Question: I have a table row with 6 rows. I want to have the background colour of the first row to be different but the background color of 4th row ( index 3 ) also changes. I am adding the screenshot of the same and here is the code
'''
import UIKit
var items = ["admksalmdlsamdlsamdlkasmdlasmdlsamdlksamdlkasmdlkasmdlksamdklasmdlkasmdlkasmdlkasmdcjkndscnksndcdkcnksdjcnksdnckjsdncsdnjkanckjanckjsnckjasncjkasnckjasncjkasnckdslnjcvlkjdncjsnjkasncjkasncjkasnckjasncjkasnckjsanckjsanckjasncjksancjksancjksancjkasncjasncjkasncklas;NKCNDJKVALNVJKSDANCKSCNJSNCJKSDCNKJSDNCKJANCDKNLSACNJDKCNJKNCAKJNACJKNKJANCKJSNC","badmksalmdlsamdlsamdlkasmdlasmdlsamdlksamdlkasmdlkasmdlksamdklasmdlkasmdlkasmdlkasmdcjkndscnksndcdkcnksdjcnksdnckjsdncsdnjkanckjanckjsnckjasncjkasnckjasncjkasnckdslnjcvlkjdncjsnjkasncjkasncjkasnckjasncjkasnckjsanckjsanckjasncjksancjksancjksancjkasncjasncjkasncklas;NKCNDJKVALNVJKSDANCKSCNJSNCJKSDCNKJSDNCKJANCDKNLSACNJDKCNJKNCAKJNACJKNKJANCKJSNC", "cadmksalmdlsamdlsamdlkasmdlasmdlsamdlksamdlkasmdlkasmdlksamdklasmdlkasmdlkasmdlkasmdcjkndscnksndcdkcnksdjcnksdnckjsdncsdnjkanckjanckjsnckjasncjkasnckjasncjkasnckdslnjcvlkjdncjsnjkasncjkasncjkasnckjasncjkasnckjsanckjsanckjasncjksancjksancjksancjkasncjasncjkasncklas;NKCNDJKVALNVJKSDANCKSCNJSNCJKSDCNKJSDNCKJANCDKNLSACNJDKCNJKNCAKJNACJKNKJANCKJSNCSDNSAJKDNAKLSMDLAKSDMKLASMDLKASMDLKASMDLKASMDLKASMDLKASMDLKASMDLKASMDLKASMDLKASMLAKSMDLASMDLAKSMDLKASMDLKASMDLKASMLKADSMLKASMDLKASMDLKMadmksalmdlsamdlsamdlkasmdlasmdlsamdlksamdlkasmdlkasmdlksamdklasmdlkasmdlkasmdlkasmdcjkndscnksndcdkcnksdjcnksdnckjsdncsdnjkanckjanckjsnckjasncjkasnckjasncjkasnckdslnjcvlkjdncjsnjkasncjkasncjkasnckjasncjkasnckjsanckjsanckjasncjksancjksancjksancjkasncjasncjkasncklas;NKCNDJKVALNVJKSDANCKSCNJSNCJKSDCNKJSDNCKJANCDKNLSACNJDKCNJKNCAKJNACJKNKJANCKJSNCishan","cool1","hsjndjksndjkasnd","nsjdnknkjandjknasdka"]
class ViewController: UIViewController,UITableViewDelegate {
let basicCellIdentifier = "BasicCell"
@IBOutlet weak var tableView: UITableView!
func configureTableView() {
tableView.rowHeight = UITableViewAutomaticDimension
tableView.estimatedRowHeight = 160.0
}
func tableView(tableView: UITableView, cellForRowAtIndexPath indexPath: NSIndexPath) -> UITableViewCell { let cell = tableView.dequeueReusableCellWithIdentifier(basicCellIdentifier) as BasicCell
if ( indexPath.row == 0){
cell.userInteractionEnabled = false
cell.backgroundColor = UIColor.grayColor()
}
println(indexPath.row)
cell.titleLabel.text = items[indexPath.row]
return cell
}
func tableView(tableView: UITableView, numberOfRowsInSection section: Int) -> Int {
return items.count
}
override func viewDidLoad() {
super.viewDidLoad()
println(items.count)
//tableView.reloadData()
// Do any additional setup after loading the view, typically from a nib.
}
override func didReceiveMemoryWarning() {
super.didReceiveMemoryWarning()
// Dispose of any resources that can be recreated.
}
'''
}

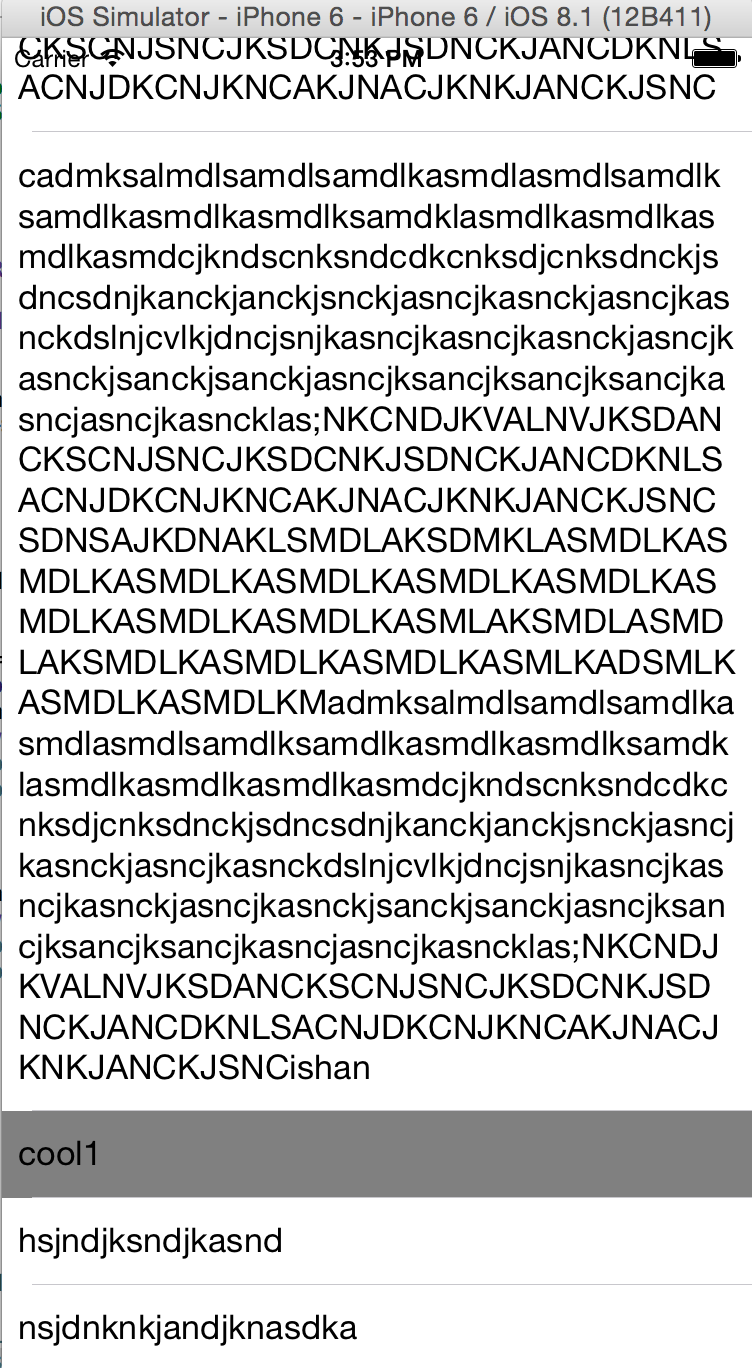
Answer: As you are reusing your cells via 'dequeueReusableCell' with identifier as-
'''
let cell = tableView.dequeueReusableCellWithIdentifier(basicCellIdentifier) as BasicCell
'''
according to your requirements you have the background color of the cell for index path 0 to gray color as
'''
if ( indexPath.row == 0)
cell.backgroundColor = UIColor.grayColor()
'''
When this cell is reused for the 4th row(index path.row = 3), than it already has the background color set earlier for row 0 (to gray color), that's why all the reused cell which are reusing the cell of 0th index will be shown with the gray color.
To resolve this issue just add the else case with the above if statement as
'''
if ( indexPath.row == 0)
cell.backgroundColor = UIColor.grayColor()
else
cell.backgroundColor = UIColor.whiteColor()
'''